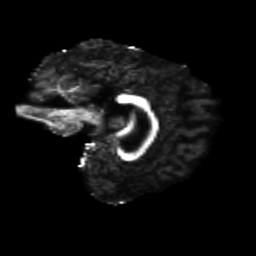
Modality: FA
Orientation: sagittal
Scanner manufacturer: siemens
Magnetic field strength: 3 T
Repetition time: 4.16 s
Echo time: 0.0806 s